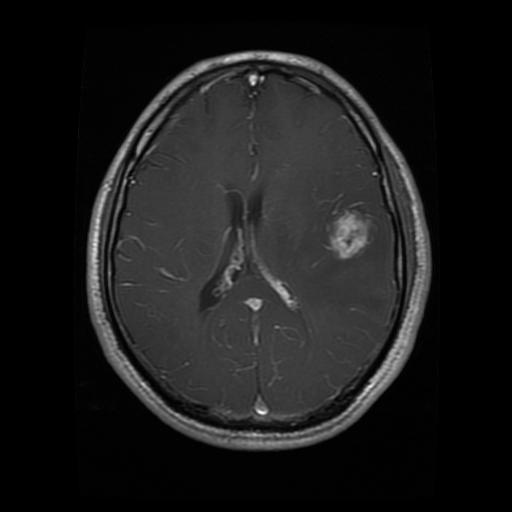
Label: glioma